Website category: university
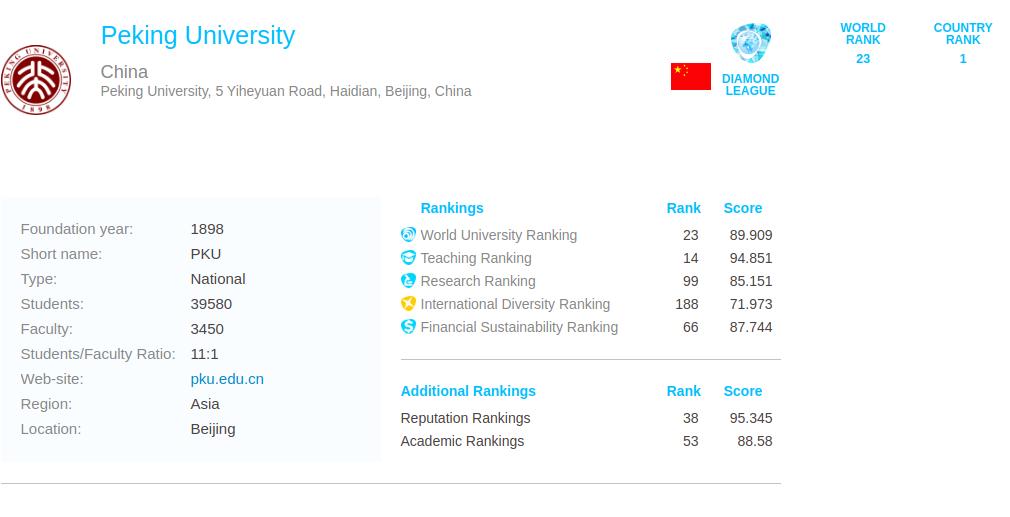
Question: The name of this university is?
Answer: Peking University

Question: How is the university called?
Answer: Peking University

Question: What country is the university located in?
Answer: China

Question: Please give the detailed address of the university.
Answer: Peking University, 5 Yiheyuan Road, Haidian, Beijing, China

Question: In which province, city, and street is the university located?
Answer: Peking University, 5 Yiheyuan Road, Haidian, Beijing, China

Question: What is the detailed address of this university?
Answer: Peking University, 5 Yiheyuan Road, Haidian, Beijing, China

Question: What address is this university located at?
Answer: Peking University, 5 Yiheyuan Road, Haidian, Beijing, China

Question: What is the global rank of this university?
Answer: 23

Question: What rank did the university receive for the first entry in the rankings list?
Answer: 23

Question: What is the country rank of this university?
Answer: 1

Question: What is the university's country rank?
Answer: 1

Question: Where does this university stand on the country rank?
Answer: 1

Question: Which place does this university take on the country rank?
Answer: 1

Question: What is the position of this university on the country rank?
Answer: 1

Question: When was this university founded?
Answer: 1898

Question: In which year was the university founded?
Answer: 1898

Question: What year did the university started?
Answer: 1898

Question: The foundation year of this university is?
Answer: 1898

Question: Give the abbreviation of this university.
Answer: PKU

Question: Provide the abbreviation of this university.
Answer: PKU

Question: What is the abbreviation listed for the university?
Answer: PKU

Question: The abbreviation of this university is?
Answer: PKU

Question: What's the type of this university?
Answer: National

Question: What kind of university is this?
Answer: National

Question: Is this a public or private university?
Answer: National

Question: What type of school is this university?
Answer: National

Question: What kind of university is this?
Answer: National

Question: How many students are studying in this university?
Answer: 39580

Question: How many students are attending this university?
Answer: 39580

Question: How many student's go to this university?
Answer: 39580

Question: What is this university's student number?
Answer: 39580

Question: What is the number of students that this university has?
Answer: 39580

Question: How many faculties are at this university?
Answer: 3450

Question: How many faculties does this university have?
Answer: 3450

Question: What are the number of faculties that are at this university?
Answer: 3450

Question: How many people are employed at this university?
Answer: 3450

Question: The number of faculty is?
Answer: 3450

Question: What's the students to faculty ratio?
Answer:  11 : 1

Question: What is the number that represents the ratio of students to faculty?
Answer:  11 : 1

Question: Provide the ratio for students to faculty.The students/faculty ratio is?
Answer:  11 : 1

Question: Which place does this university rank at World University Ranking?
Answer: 23

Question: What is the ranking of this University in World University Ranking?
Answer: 23

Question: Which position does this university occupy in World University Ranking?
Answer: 23

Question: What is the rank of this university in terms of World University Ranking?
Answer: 23

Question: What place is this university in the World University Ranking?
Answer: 23

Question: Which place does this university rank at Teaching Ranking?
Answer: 14

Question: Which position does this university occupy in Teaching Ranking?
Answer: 14

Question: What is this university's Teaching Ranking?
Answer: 14

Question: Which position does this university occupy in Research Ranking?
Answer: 99

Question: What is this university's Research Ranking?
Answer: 99

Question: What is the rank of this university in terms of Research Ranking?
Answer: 99

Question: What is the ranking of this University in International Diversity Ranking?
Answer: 188

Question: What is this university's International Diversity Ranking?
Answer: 188

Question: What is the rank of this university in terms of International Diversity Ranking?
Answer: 188

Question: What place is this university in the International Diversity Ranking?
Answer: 188

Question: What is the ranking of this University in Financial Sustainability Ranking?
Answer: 66

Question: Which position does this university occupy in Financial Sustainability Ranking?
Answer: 66

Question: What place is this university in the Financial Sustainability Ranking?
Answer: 66

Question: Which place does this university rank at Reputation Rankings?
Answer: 38

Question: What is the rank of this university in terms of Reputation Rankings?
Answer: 38

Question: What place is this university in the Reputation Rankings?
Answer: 38

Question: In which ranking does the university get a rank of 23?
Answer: World University Ranking

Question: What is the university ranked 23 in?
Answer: World University Ranking

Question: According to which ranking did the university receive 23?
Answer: World University Ranking